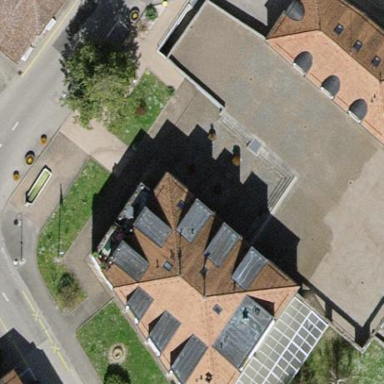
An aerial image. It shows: Town hall building.